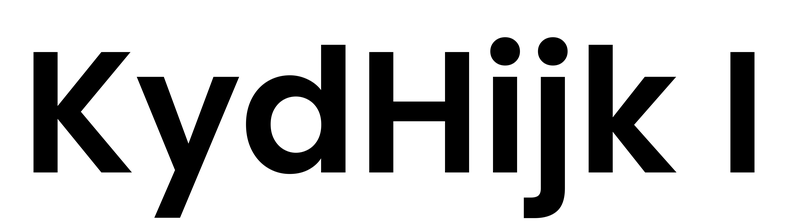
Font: Poppins-SemiBold